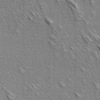
Label: not_dusty